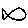
Label: fish